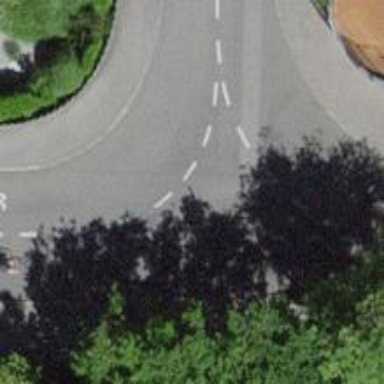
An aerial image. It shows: Residential road with asphalt surface and parallel parking lanes on both sides.